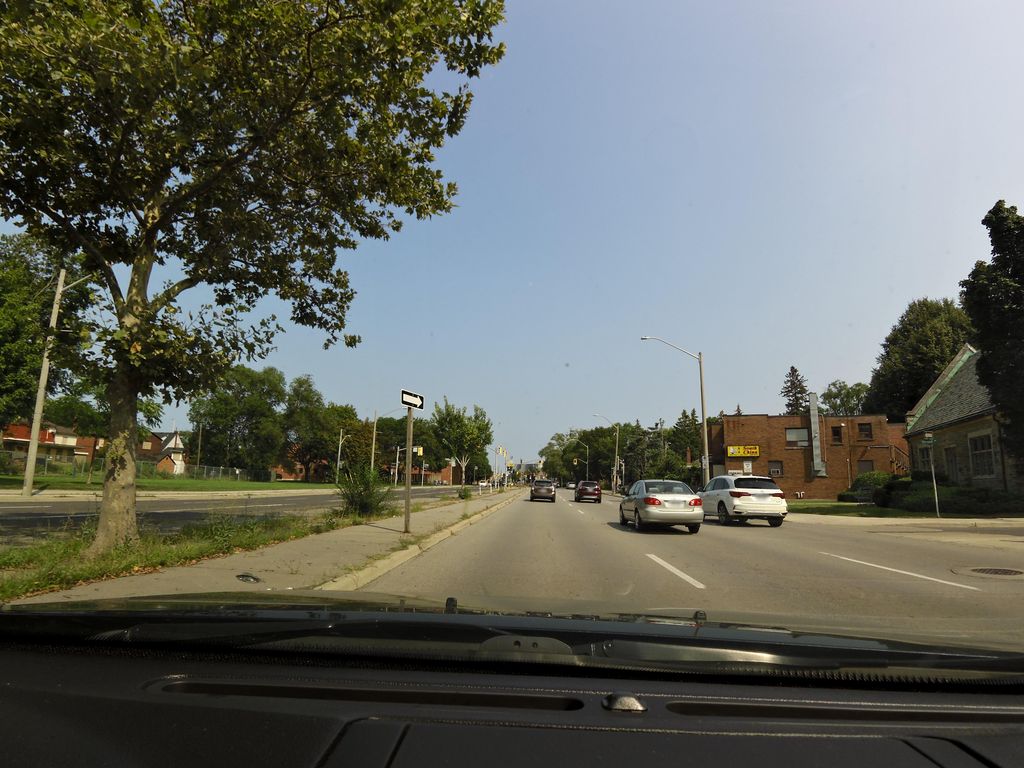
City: hamilton